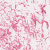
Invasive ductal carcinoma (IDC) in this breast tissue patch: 0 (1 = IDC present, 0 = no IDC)